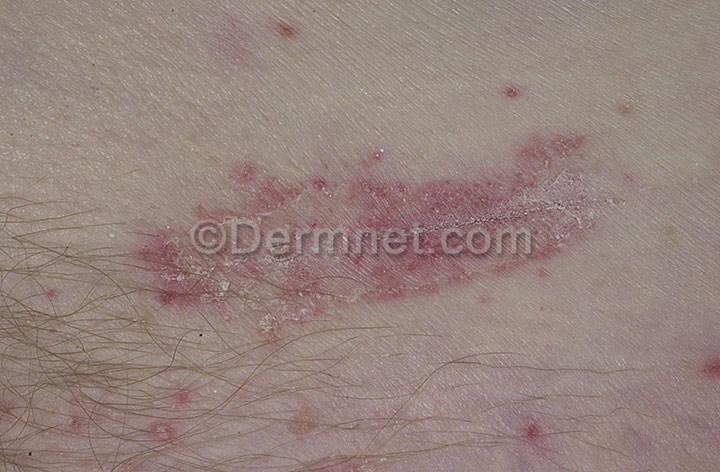
Disease: Tinea Ringworm Candidiasis and other Fungal Infections